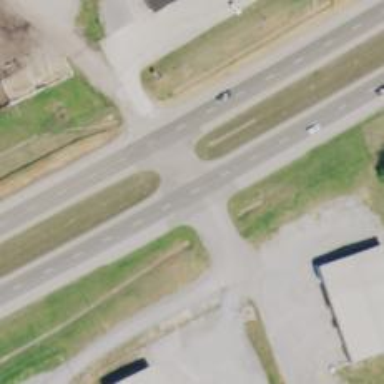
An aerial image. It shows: Trunk link highway.